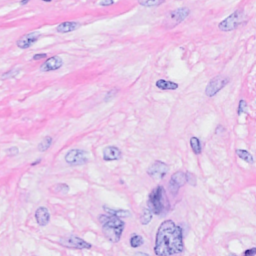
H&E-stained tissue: Breast